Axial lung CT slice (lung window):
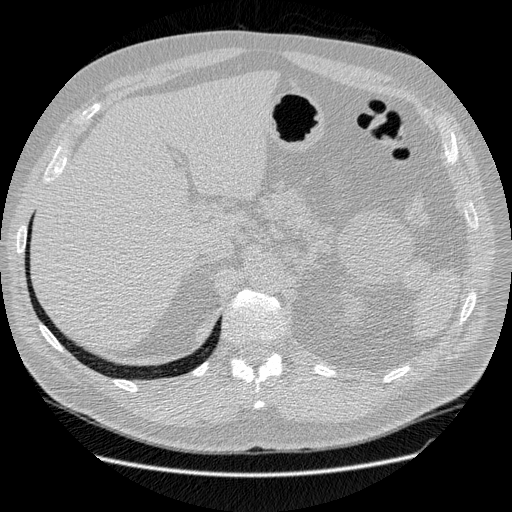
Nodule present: no